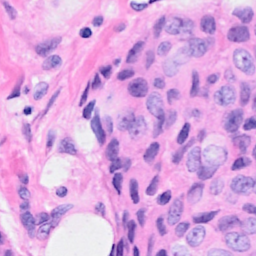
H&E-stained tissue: Breast